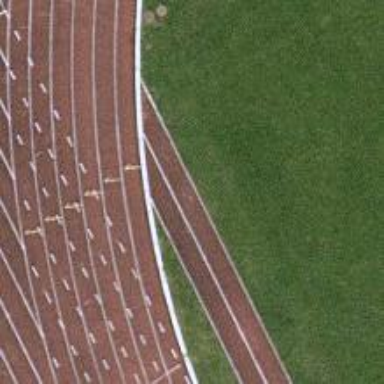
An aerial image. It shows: Track designed for athletics with focus on long jump activities.